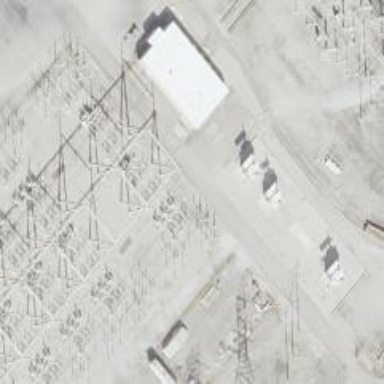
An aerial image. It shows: Switch for power supply.